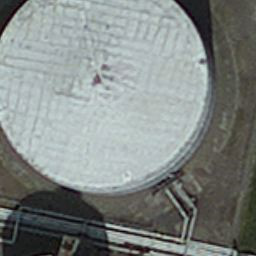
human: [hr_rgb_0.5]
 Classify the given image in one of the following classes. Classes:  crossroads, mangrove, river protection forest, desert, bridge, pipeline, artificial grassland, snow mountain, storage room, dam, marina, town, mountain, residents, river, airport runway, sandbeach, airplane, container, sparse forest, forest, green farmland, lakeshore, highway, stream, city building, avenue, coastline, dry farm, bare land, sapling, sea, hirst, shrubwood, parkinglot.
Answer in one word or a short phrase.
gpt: storage room